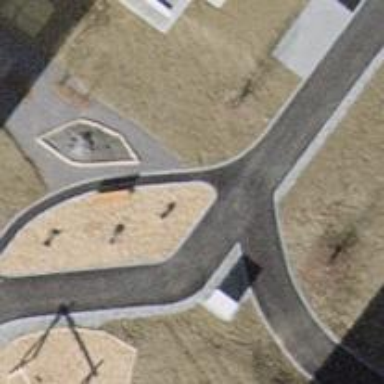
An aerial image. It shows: Path made of paving stones.